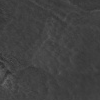
Atmospheric dust classification: not_dusty